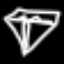
Label: diamond